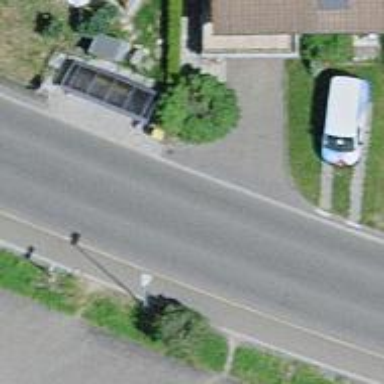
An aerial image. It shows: Post box is visible.